Question: I have 3 related tables:

And I need to create a stored procedure to save new orders. I follow to existing practicies in project i'am working on and here is my sql code, first create custom type:
'''
-- create custom type that will be used later as SP parameter type
CREATE TYPE [dbo].[Admin_Batch_TOrderTable] AS TABLE
(
[groupKey] varchar(100) NOT NULL,
[key] varchar(100) NOT NULL,
[value] nvarchar(MAX) NULL
)
GO
'''
Then create the stored procedure itself to save new orders:
'''
CREATE PROCEDURE [dbo].[Admin_Batch_Order_Save]
@arenaId smallint,
@table AS [dbo].[Admin_Batch_TOrderTable] READONLY,
@author nvarchar(100) = NULL
AS
MERGE [dbo].[OrderGroup] AS g -- TARGET
USING (SELECT DISTINCT [groupKey] FROM @table) AS t -- SOURCE
ON g.[key] = t.[groupKey] AND g.[arenaId] = @arenaId
WHEN NOT MATCHED BY TARGET THEN
INSERT ([arenaId], [key], [author]) VALUES (@arenaId, t.[groupKey], @author);
DECLARE @output TABLE ([action] varchar(20), [id] int)
RETURN 0
'''
So, when the stored procedure will be called, it will first try to add data to the '[dbo].[OrderGroup]' table using a 'MERGE' statement. It almost works, but it should be like
'''
INSERT ([arenaId], [typeId] [key], [author])
VALUES (@arenaId, "HOW TO GET TYPEID HERE?" t.[groupKey], @author);
'''
I can't figure out how I could get '[typeId]' value, I try to use nested 'SELECT' statement just inside 'INSERT', but it seems it is not allowed.
Any help will be appreciated. Thanks.
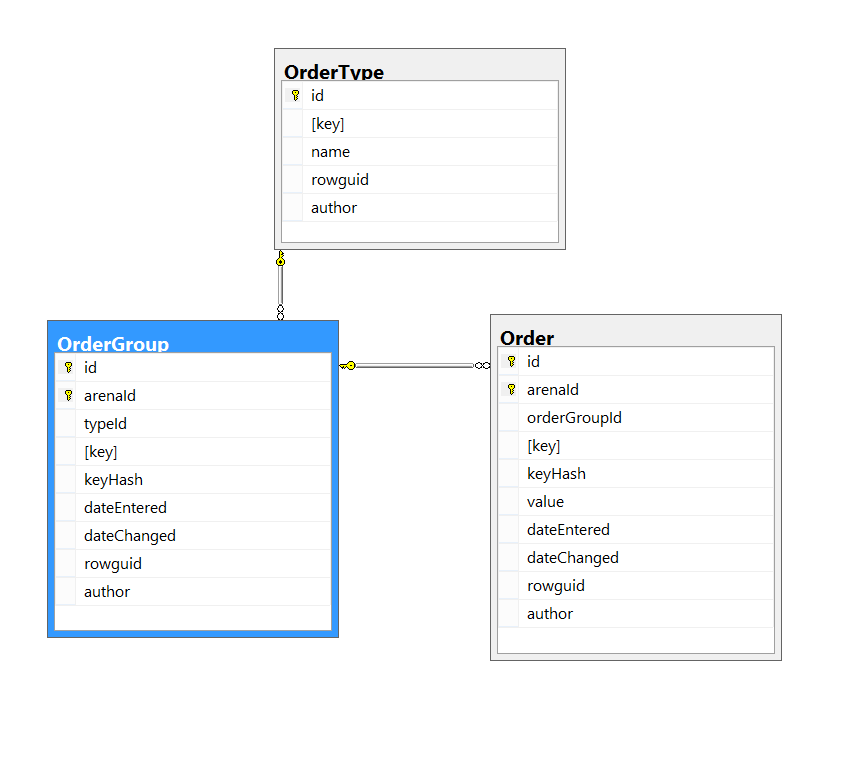
Answer: You have either to create an entry in the OrderTypes too or have to pass the TypeId as parameter. SQL Server can't just guess an ID for you.
Btw: the MERGE statement is nice but there are several problems and restrictions with it. Better use an INSERT INTO ... SELECT FROM ... WHERE NOT EXISTS (or better do it with two statements and check the nonexistence first and insert only if COUNT(*) = 0.